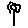
Label: flower